Question: I need some help on doing multiple Joins, im not very good at this and need a way to get it to work.
There are 5 tables with data and need to get data to output from each table. There is a person, visit, center, date and seenby table. The visit table has ID's to fetch data from other tables. I want to use this table to get the status of the person, to see what date they visited, at what center, their name, and who they were seen by. (i hope this makes sense).
The output should look hopefully like this:
'''
> Person FirstName
> Person LastName
> Seen By
> Date
> Center
> Status
'''
EDIT// Here is a mockup of what i want to see
Ive already read up on pivot tables and would prefer not to use that. Ive created a SQL fiddle here:
<URL>
EDIT//
Ive managed to write half a query but i doubt it works but i guess its a starting point.
'''
SELECT d.date
, p.Firstname
, p.Lastname
, c.centername
, v.status
, s.FirstName
, s.LastName
FROM visit v
LEFT
JOIN date d
ON v.dateID = d.id
LEFT
JOIN centerName c
ON c.centerID = c.id
'''
Thanks!
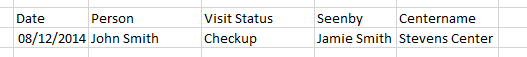
Answer: From your table structure it would seem you want a query like this:
'''
SELECT
d.date,
CONCAT_WS(' ', p.Firstname ,p.Lastname) AS "Person",
v.status,
CONCAT_WS(' ', s.FirstName, s.LastName) AS "Seenby",
c.centername
FROM visit v
JOIN person p ON v.PersonID = p.ID
JOIN seenby s ON v.seenbyID = s.ID
LEFT JOIN date d ON v.dateID = d.id
LEFT JOIN center c ON v.centerID = c.id
'''
The last two joins should maybe be normal inner joins and not left joins, adjust as appropriate.
The'CONCAT_WS()'function concatenates its parameters into a string, using the value of the first parameter as separator (a space in this case).
<URL>